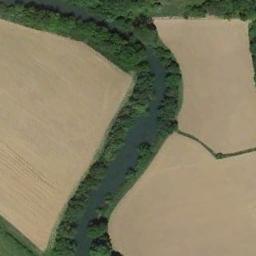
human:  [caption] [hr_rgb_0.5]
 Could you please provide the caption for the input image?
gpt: The river is surrounded by trees .

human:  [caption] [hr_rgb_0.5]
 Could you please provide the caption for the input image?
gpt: The deep blue river goes through the khaki farmland and the river is flanked by lots of trees .

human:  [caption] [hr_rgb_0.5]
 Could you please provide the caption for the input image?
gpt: A turquoise river curves at right angles, with green forest and tan land on both sides of the bank , making a beautiful landscape .

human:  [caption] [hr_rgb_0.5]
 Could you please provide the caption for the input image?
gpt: The river goes through bare land and green trees .

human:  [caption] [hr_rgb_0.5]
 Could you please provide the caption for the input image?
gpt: There are many green trees and two yellow farmlands beside the river .